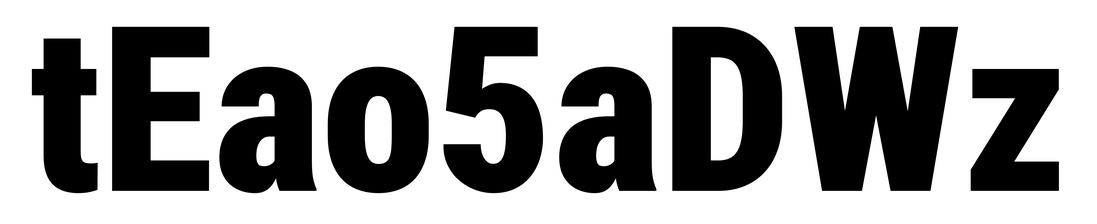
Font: Roboto_Condensed_Black